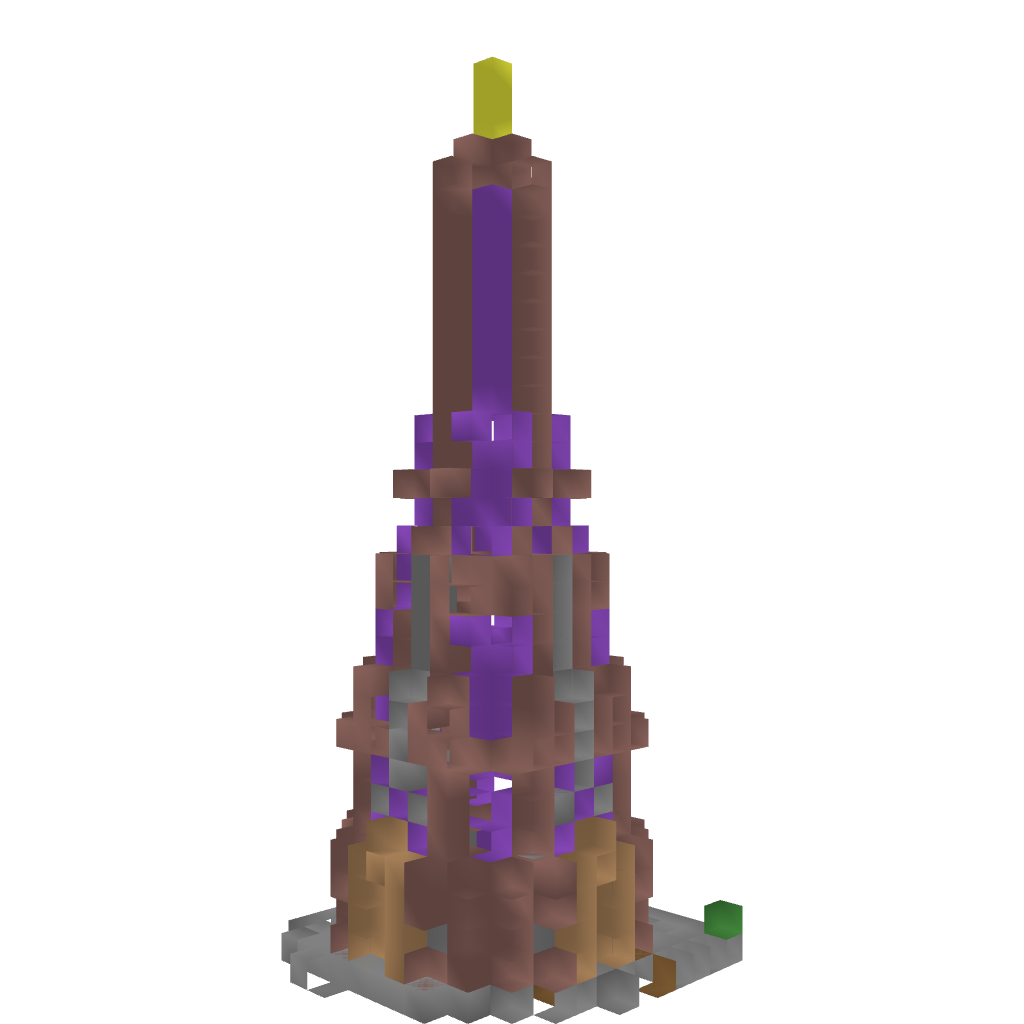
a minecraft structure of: Magician Tower good quality